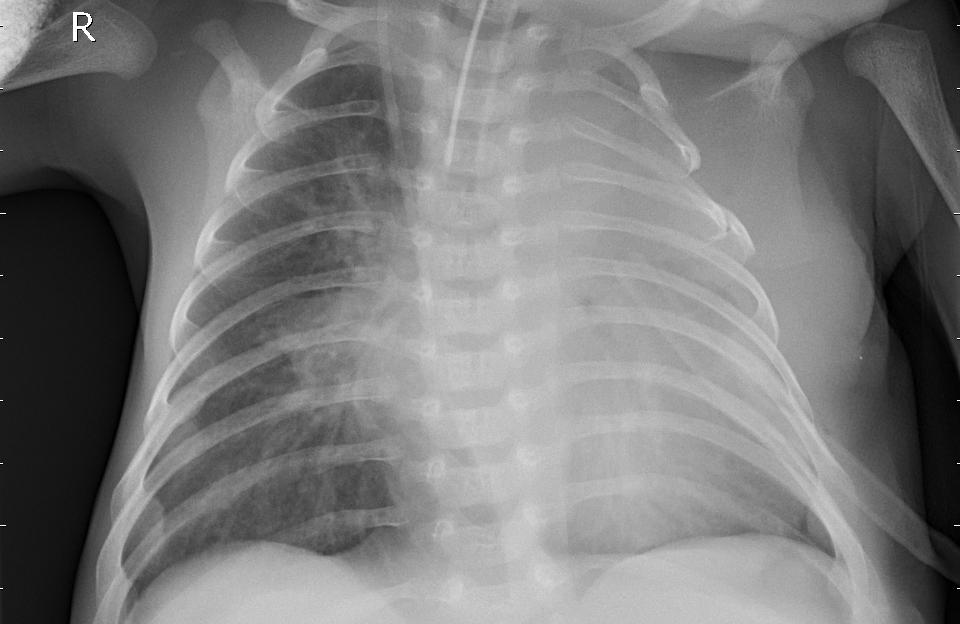
Diagnosis: PNEUMONIA